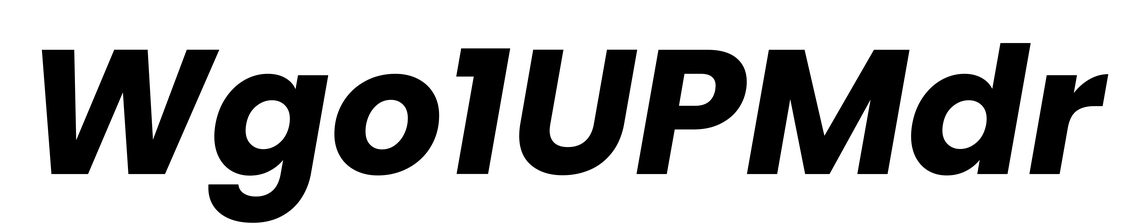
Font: Poppins-BoldItalic